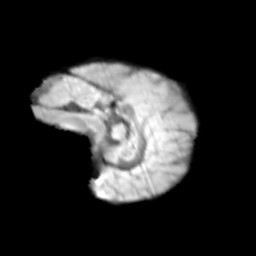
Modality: T2w
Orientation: sagittal
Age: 11
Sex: male
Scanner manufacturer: siemens
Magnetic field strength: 3 T
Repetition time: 3.8 s
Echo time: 0.07 s